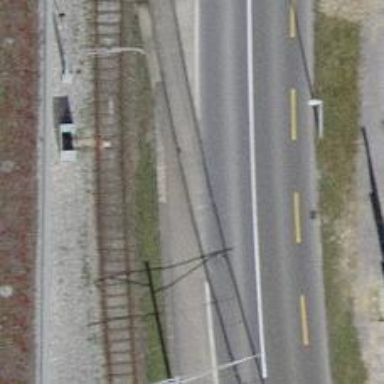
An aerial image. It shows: Crossing for the railway.